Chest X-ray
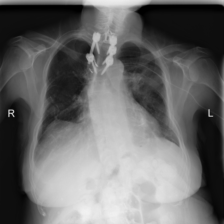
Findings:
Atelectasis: negative
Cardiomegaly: negative
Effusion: negative
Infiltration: negative
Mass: negative
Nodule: negative
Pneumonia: negative
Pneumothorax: negative
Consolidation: negative
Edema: negative
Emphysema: negative
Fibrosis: negative
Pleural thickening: negative
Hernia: negative